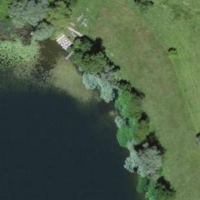
EUNIS habitat code: 52
Species observed at this site:
Phalacrocorax carbo
Mentha aquatica
Fulica atra
Euonymus europaeus